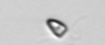
Label: Pyramimonas